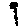
Label: flower